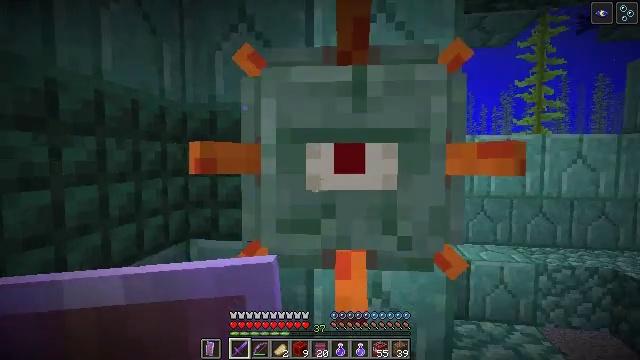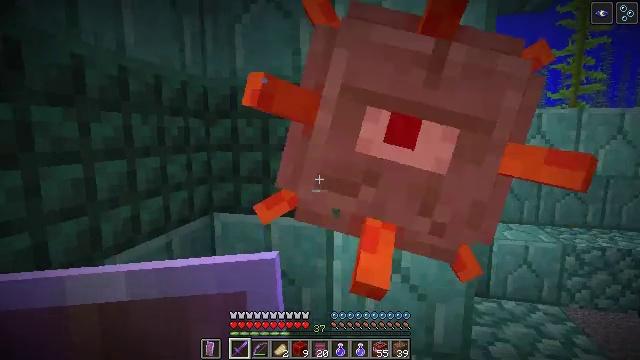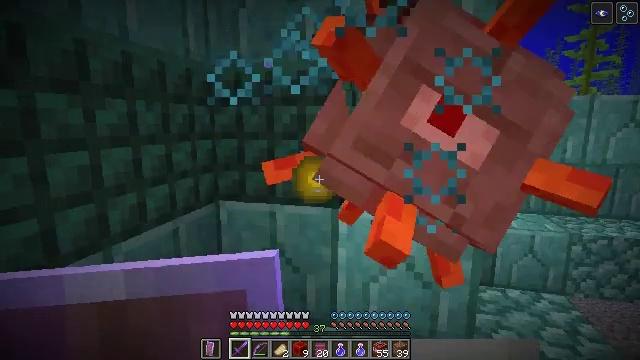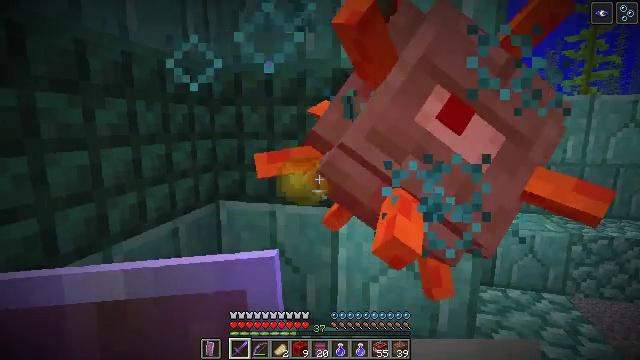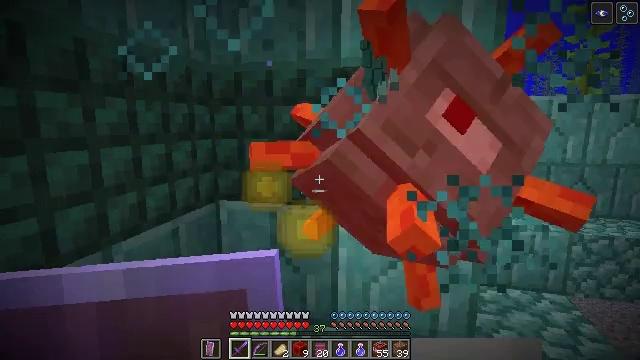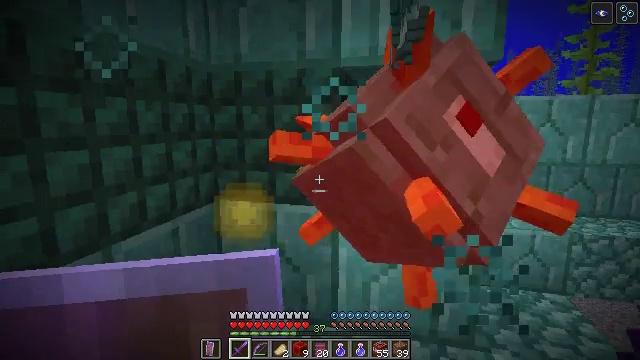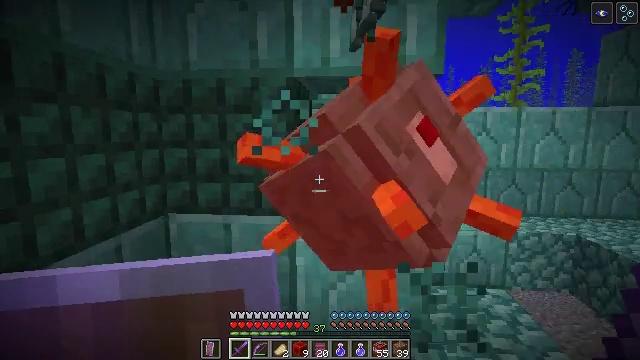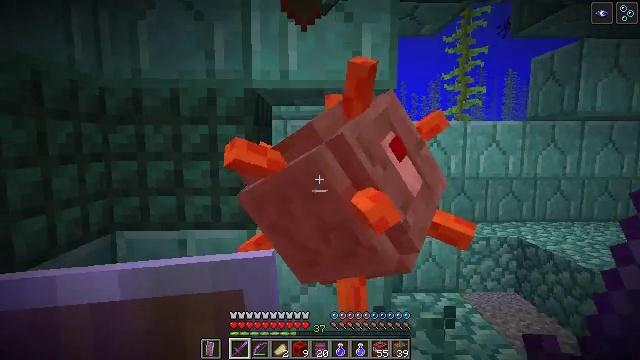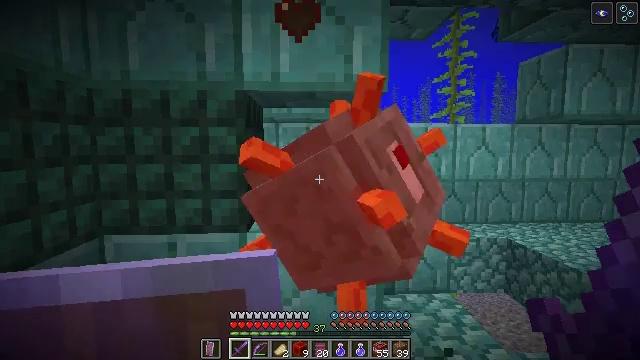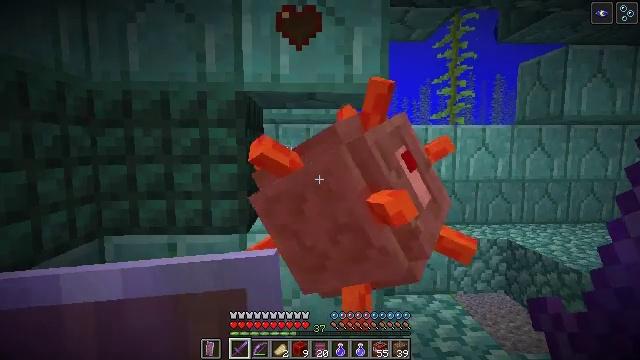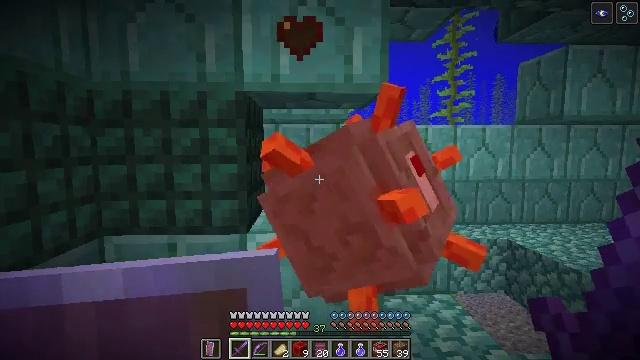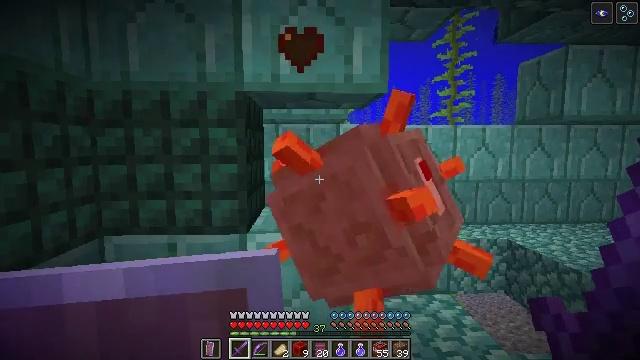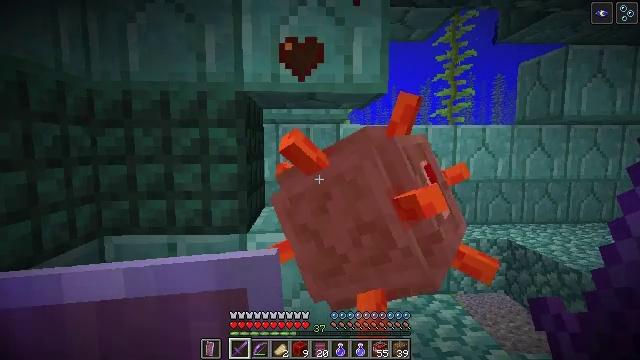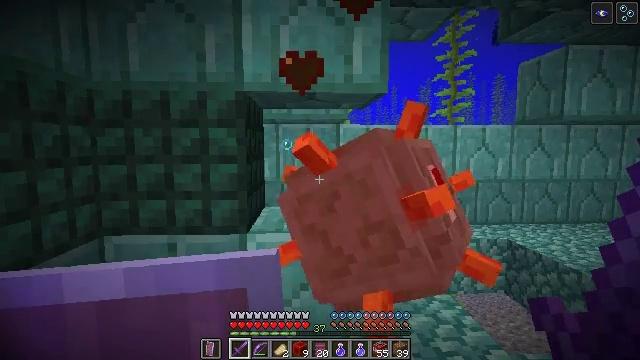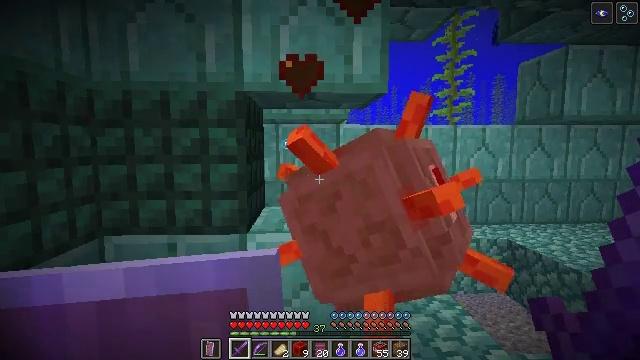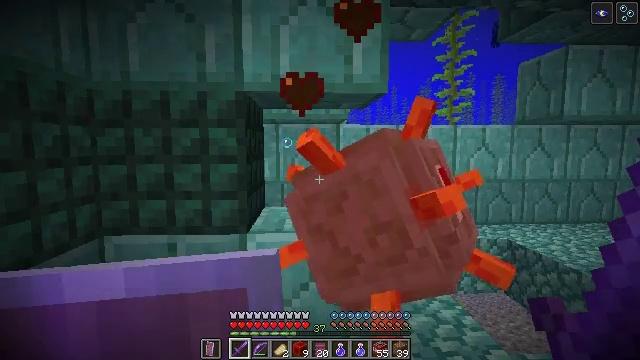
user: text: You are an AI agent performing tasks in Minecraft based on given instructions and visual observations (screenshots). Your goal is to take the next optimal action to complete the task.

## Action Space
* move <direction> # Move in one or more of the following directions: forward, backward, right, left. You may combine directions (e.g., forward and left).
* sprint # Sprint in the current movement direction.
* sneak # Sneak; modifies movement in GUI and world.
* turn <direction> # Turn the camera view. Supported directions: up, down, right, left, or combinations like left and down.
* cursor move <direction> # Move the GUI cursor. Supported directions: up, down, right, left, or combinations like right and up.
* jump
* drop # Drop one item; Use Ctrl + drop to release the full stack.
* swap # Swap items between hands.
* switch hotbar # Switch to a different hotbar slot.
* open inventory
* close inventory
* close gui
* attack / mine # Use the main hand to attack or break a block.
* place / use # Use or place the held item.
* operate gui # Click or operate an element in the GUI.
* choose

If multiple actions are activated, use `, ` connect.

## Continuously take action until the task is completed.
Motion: motion action
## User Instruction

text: Gather a wet sponge from the ocean.
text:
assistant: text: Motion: turn left and down
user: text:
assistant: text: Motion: turn down
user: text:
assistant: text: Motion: no_op
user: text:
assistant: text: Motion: no_op
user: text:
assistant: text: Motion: no_op
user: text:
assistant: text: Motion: turn right and up
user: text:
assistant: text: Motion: turn right and up
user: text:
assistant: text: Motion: turn right
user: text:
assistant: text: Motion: no_op
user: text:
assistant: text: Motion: no_op
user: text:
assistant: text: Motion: no_op
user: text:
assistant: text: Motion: no_op
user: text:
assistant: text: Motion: no_op
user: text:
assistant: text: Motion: no_op
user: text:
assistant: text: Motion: no_op
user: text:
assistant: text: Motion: no_op
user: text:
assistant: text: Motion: no_op
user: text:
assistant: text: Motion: turn right
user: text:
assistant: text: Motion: turn right and down
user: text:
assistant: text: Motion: turn right
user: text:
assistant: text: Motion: no_op
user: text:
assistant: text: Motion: no_op
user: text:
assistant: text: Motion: no_op
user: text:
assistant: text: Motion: no_op
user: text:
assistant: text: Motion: no_op
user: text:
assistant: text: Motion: no_op
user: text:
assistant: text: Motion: no_op
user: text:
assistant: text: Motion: no_op
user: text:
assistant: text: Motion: no_op
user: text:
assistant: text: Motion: no_op